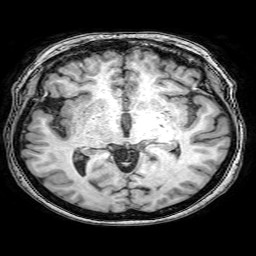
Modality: T1w
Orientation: coronal
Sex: female
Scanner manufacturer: philips
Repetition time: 0.008233 s
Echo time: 0.00379 s